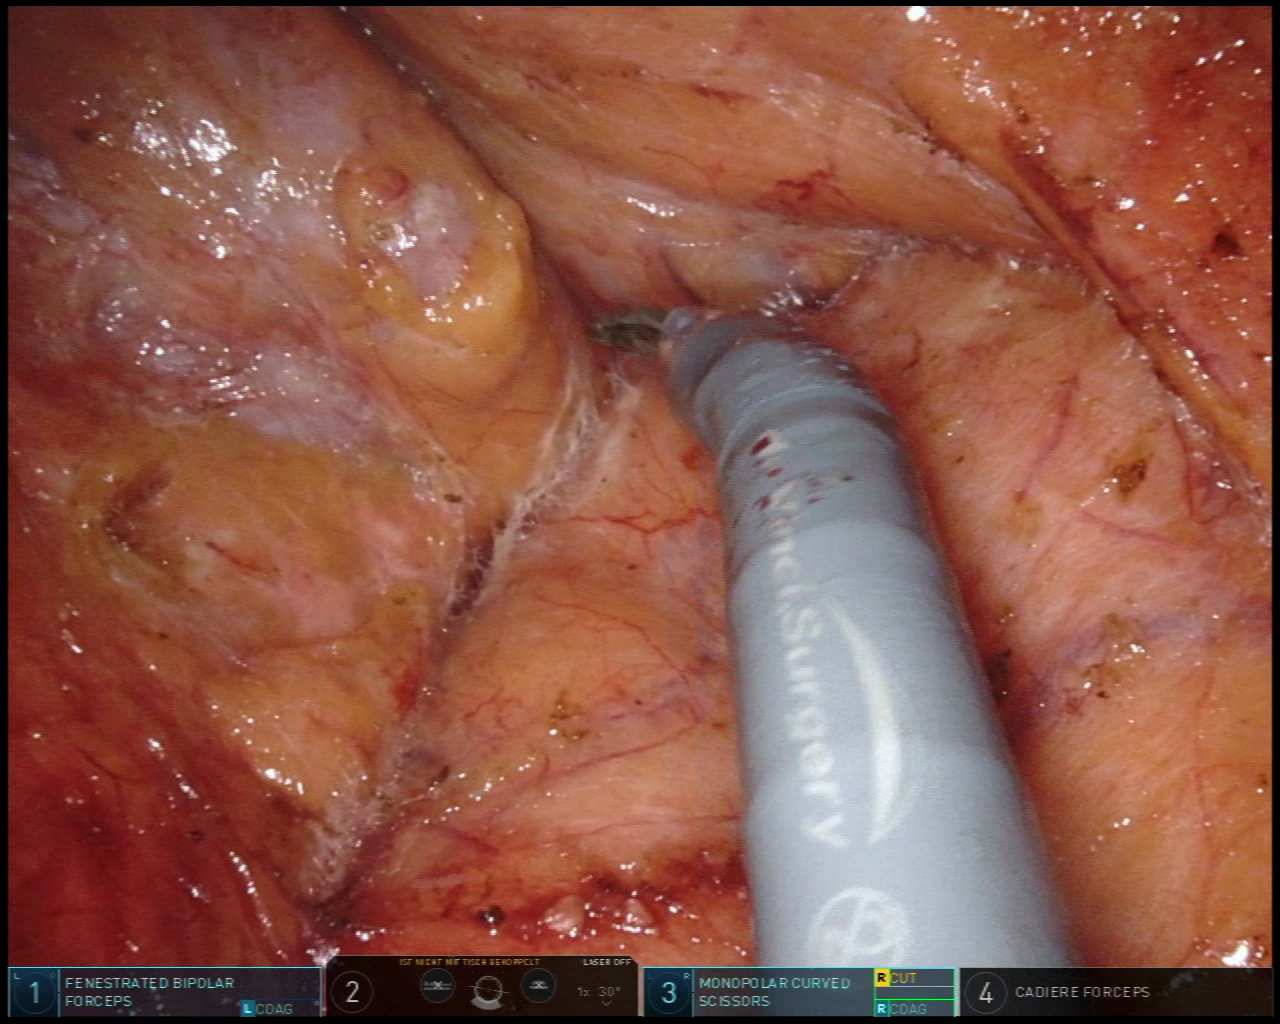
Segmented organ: pancreas
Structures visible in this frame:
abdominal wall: no
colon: yes
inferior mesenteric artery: no
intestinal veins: no
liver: no
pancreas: yes
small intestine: no
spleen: no
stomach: no
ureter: no
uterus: no
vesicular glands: no